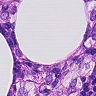
Metastatic tissue present: yes